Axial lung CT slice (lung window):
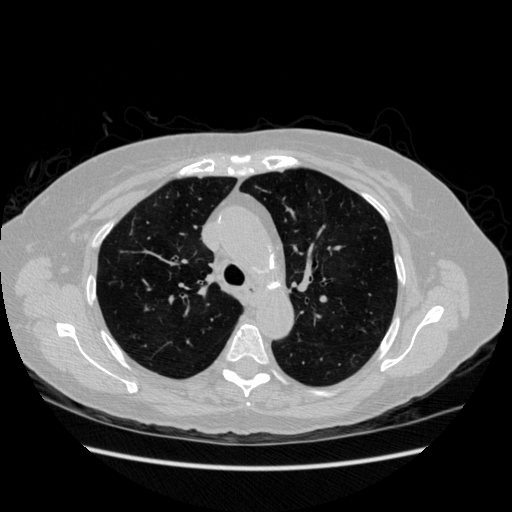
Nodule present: no